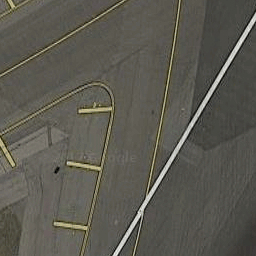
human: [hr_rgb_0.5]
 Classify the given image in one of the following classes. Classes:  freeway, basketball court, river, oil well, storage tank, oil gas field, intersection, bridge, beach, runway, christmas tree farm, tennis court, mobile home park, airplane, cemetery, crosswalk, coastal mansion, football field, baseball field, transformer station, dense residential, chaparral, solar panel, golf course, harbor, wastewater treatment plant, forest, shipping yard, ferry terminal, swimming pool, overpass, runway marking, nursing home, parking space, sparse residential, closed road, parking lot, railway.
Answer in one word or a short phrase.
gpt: runway marking